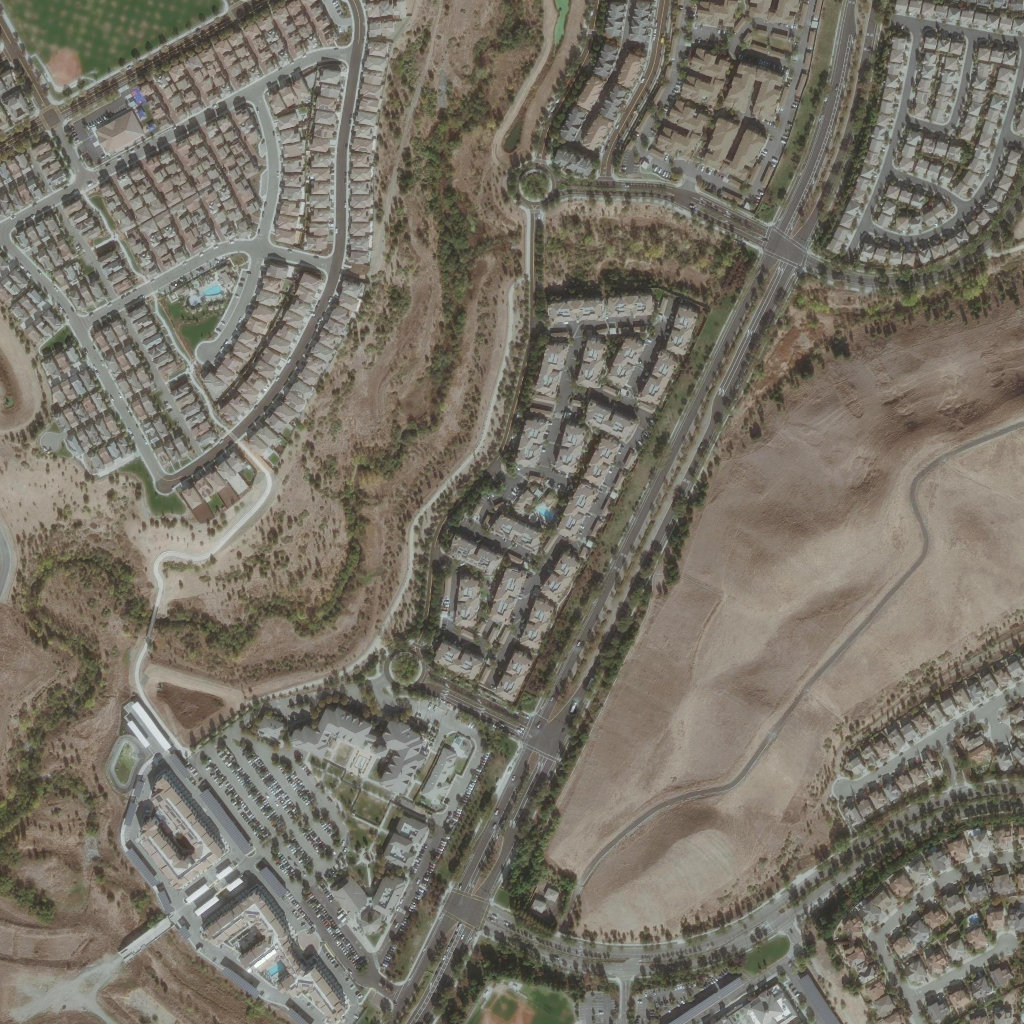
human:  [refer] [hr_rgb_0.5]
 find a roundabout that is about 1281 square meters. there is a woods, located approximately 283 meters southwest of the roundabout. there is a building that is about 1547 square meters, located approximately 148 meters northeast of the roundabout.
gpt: <box>[[49, 15, 54, 20, 0]]</box>

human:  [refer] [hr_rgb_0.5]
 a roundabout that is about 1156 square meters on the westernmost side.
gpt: <box>[[37, 63, 42, 67, 0]]</box>

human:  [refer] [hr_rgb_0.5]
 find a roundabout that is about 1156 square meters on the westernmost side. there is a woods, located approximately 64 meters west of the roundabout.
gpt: <box>[[37, 63, 42, 67, 0]]</box>

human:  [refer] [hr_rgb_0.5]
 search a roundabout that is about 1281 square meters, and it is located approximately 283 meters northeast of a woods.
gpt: <box>[[49, 15, 54, 20, 0]]</box>